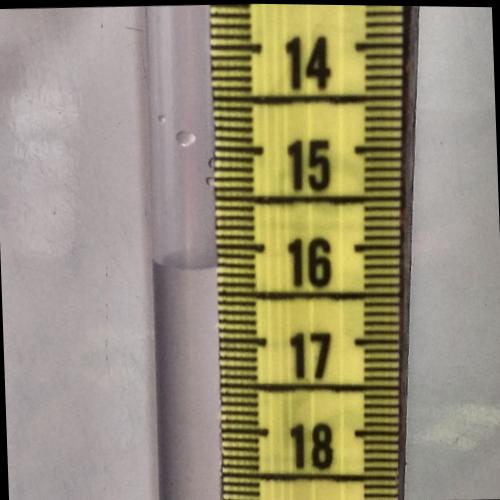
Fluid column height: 16.2 cm